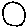
Label: moon